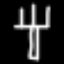
Label: fork